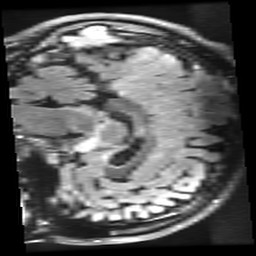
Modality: FLAIR
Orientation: sagittal
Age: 21
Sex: female
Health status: healthy
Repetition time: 12 s
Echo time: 0.09782 s